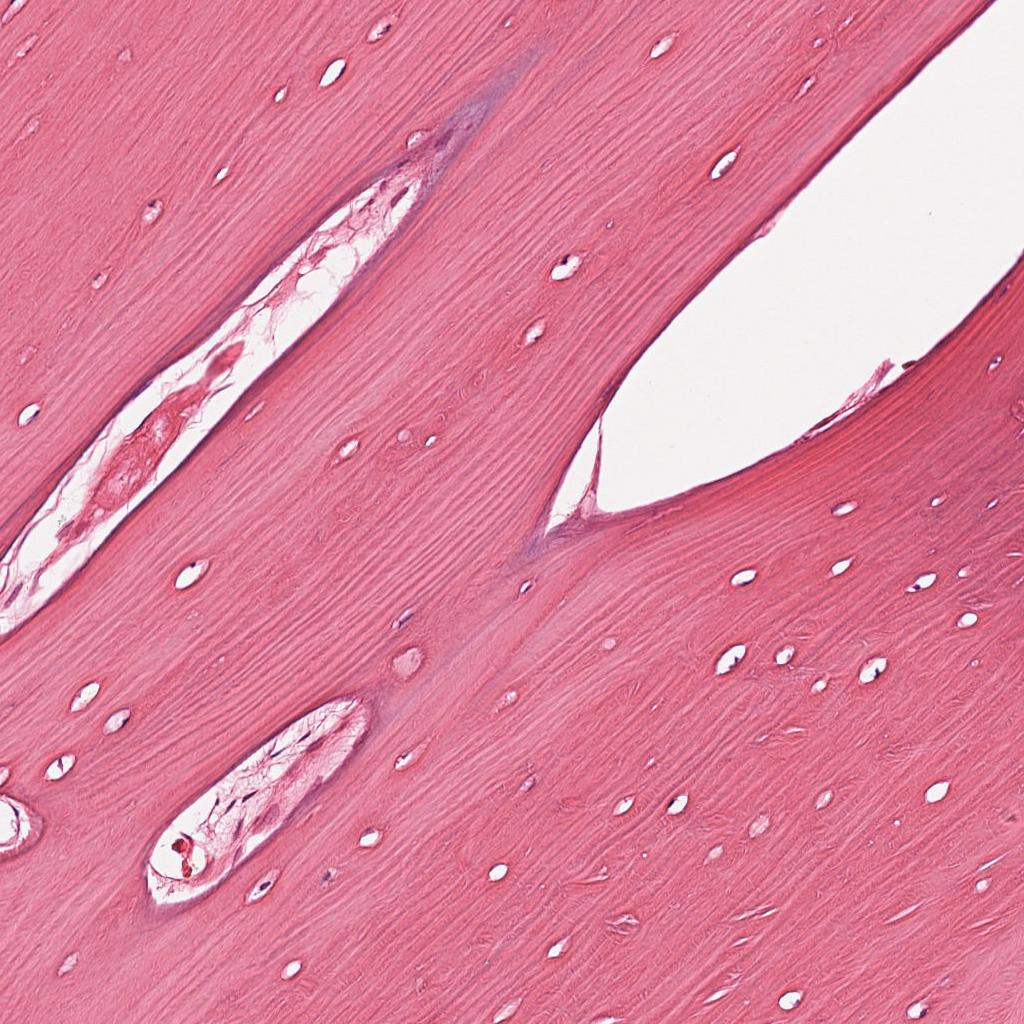
Label: Non-Tumor